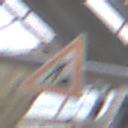
Verkehrszeichen: Arbeitsstelle
Umgebung: Roofed, Special
Tageszeit: Midday
Wetter: Overcast
Licht: Natural
Jahreszeit: NotSpecified
Kontrast: LowContrast